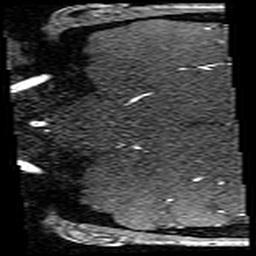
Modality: angio
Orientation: coronal
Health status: ill
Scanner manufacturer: siemens
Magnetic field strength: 3 T
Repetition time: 0.023 s
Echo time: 0.00443 s